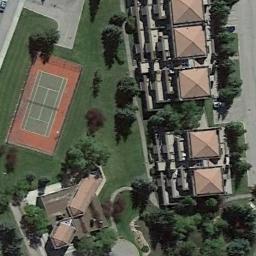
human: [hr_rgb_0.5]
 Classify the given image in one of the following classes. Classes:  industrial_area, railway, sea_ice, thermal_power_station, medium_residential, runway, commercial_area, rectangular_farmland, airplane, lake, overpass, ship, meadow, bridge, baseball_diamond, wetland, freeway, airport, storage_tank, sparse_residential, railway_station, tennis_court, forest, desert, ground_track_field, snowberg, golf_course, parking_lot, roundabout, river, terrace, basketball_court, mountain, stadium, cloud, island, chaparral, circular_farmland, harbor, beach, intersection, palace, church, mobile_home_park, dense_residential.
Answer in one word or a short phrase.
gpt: tennis_court